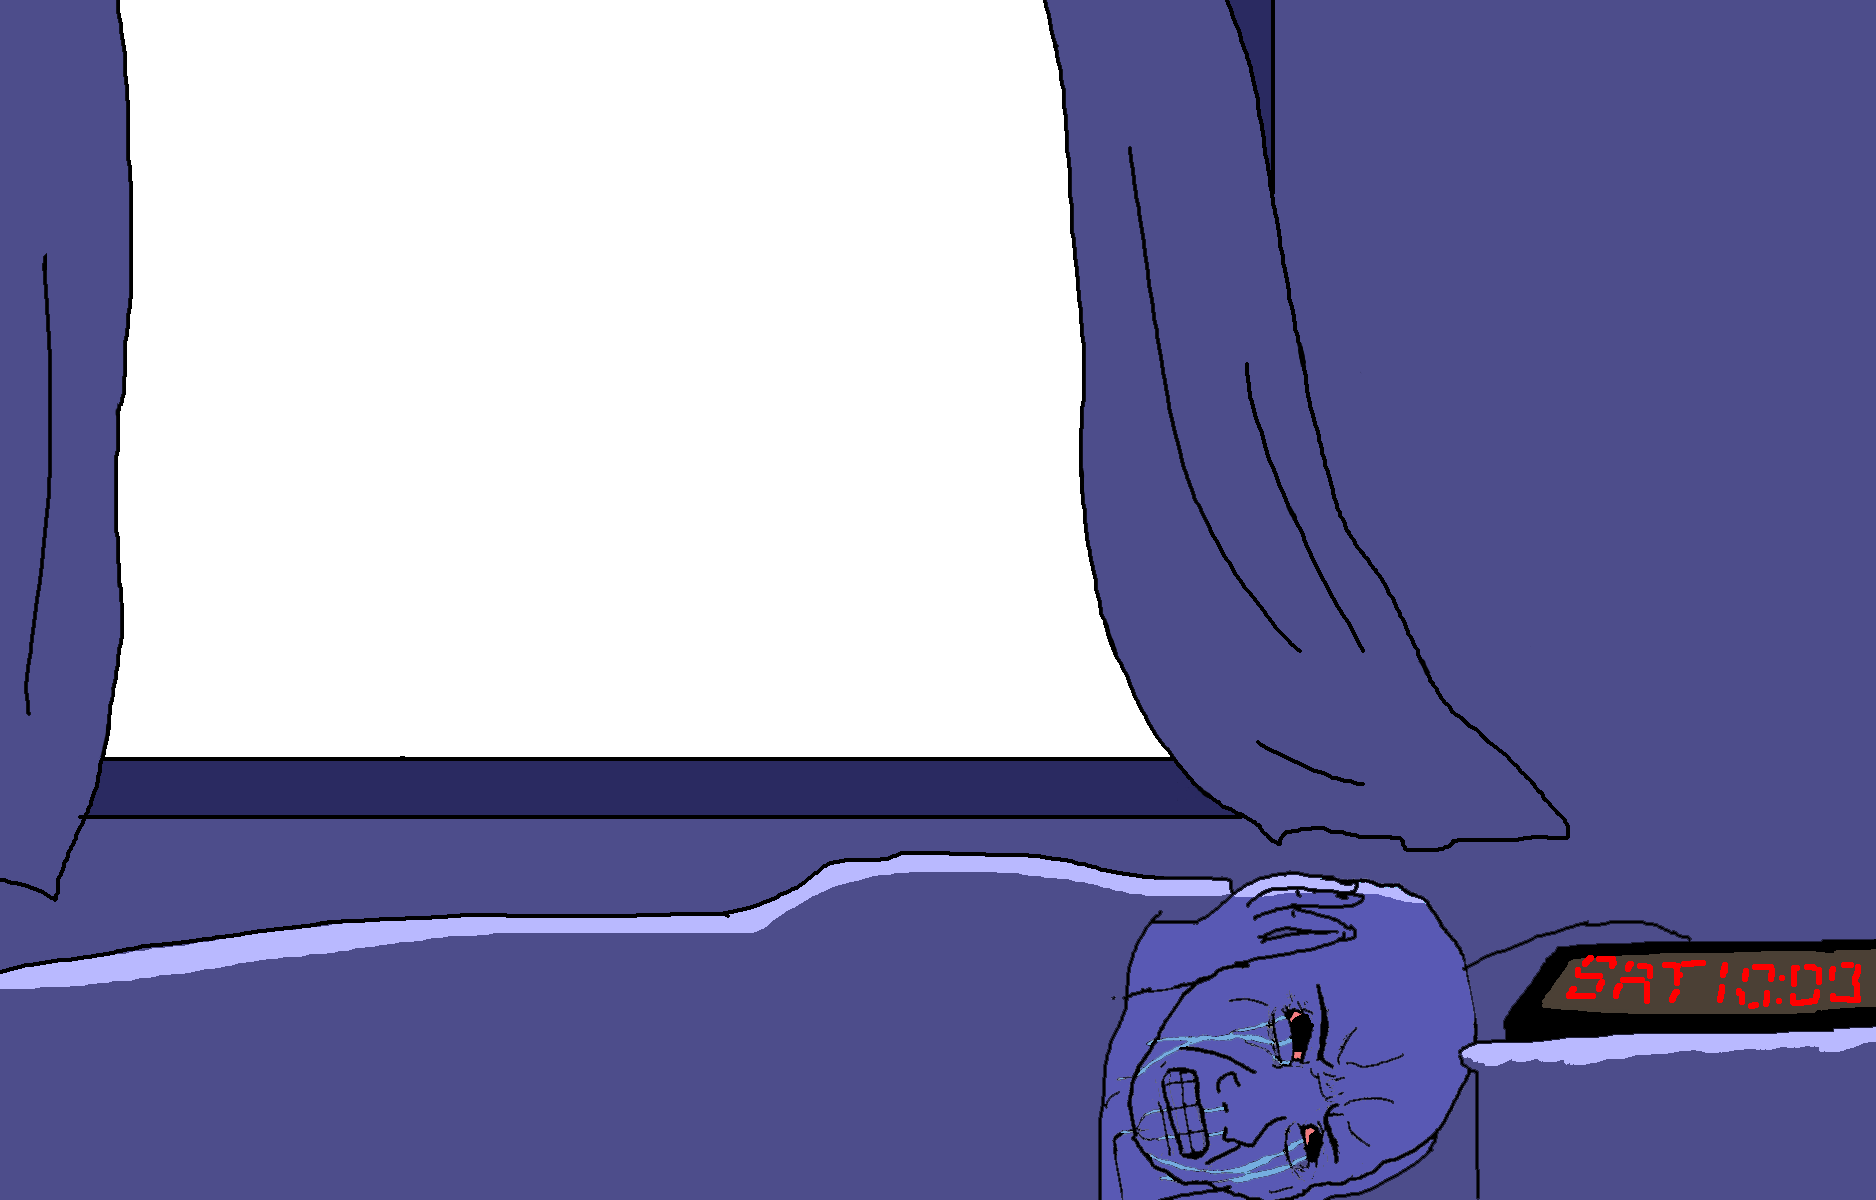
Label: 5_Crying_Wojak